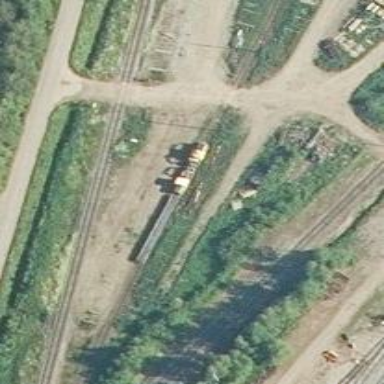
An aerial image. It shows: Railway yard.